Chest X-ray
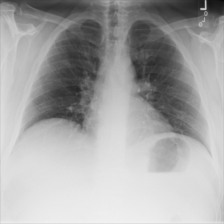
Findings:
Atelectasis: negative
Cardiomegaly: negative
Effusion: negative
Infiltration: negative
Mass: negative
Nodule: negative
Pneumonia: negative
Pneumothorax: negative
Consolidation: negative
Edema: negative
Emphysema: negative
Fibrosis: negative
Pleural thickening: negative
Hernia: negative